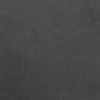
Label: dusty